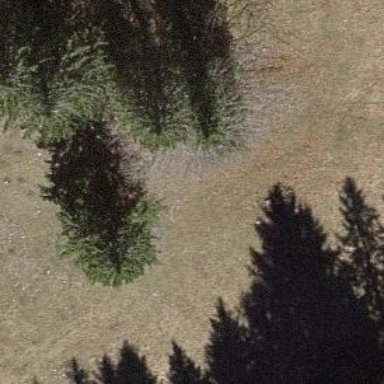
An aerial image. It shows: Broadleaved tree with lush leaves.